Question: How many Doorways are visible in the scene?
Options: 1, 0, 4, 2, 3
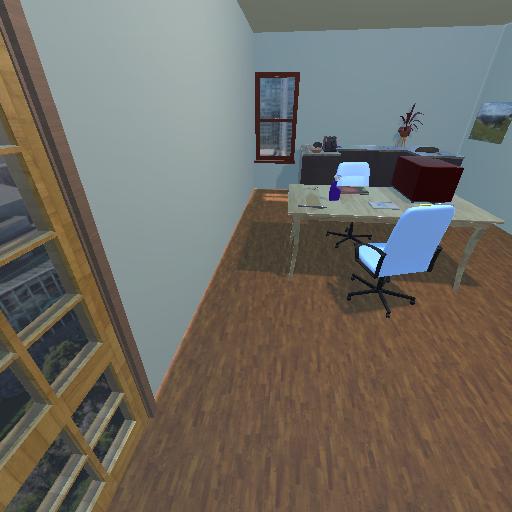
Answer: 1